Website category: movie
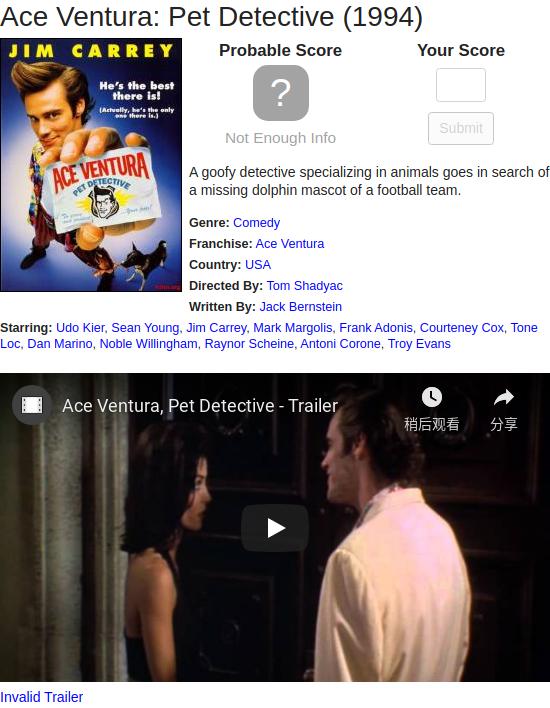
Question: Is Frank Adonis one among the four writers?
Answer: no

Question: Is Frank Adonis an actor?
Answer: yes

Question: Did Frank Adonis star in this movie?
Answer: yes

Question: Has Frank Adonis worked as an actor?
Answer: yes

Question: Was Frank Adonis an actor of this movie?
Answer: yes

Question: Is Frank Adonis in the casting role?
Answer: yes

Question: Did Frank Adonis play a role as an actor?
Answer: yes

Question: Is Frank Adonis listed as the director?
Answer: no

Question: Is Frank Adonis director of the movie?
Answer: no

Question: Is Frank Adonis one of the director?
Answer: no

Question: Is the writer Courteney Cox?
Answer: no

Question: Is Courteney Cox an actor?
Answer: yes

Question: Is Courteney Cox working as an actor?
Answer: yes

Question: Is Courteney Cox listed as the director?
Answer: no

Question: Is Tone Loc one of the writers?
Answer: no

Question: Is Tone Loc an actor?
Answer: yes

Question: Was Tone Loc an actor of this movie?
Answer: yes

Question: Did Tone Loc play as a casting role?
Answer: yes

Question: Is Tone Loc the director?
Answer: no

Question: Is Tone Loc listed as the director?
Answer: no

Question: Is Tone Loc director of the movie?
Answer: no

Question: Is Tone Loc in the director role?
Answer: no

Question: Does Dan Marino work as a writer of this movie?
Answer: no

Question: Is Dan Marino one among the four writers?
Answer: no

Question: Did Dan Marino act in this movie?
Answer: yes

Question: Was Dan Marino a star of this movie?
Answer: yes

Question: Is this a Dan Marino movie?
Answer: no

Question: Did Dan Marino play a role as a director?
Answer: no

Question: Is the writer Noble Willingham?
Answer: no

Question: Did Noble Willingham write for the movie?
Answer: no

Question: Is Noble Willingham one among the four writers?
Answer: no

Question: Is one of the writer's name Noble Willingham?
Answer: no

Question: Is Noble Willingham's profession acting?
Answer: yes

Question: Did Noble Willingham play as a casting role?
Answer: yes

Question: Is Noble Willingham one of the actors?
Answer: yes

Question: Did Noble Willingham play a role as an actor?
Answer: yes

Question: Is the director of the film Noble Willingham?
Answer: no

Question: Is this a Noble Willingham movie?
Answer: no

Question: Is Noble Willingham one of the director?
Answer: no

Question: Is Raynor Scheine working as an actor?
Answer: yes

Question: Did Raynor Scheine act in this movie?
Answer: yes

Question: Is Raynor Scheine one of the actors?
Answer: yes

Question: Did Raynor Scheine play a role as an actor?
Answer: yes

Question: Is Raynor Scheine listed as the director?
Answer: no

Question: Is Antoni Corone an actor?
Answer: yes

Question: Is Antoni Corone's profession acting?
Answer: yes

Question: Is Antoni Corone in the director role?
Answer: no

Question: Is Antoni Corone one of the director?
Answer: no

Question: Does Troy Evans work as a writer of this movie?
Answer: no

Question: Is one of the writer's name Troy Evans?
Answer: no

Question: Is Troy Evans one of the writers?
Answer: no

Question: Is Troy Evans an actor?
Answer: yes

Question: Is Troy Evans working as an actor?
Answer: yes

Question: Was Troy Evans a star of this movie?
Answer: yes

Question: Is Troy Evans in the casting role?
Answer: yes

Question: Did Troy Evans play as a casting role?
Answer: yes

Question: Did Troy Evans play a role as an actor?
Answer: yes

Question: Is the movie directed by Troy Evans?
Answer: no

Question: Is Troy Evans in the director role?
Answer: no